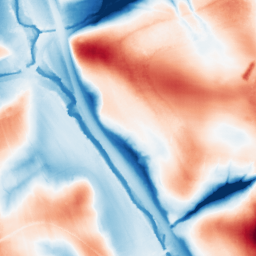
Category: edge_preserving
Decomposition family: guided
Decomposition parameters: radius: 32
eps: 0.01
Upsampling method: sinc_hamming
Upsampling parameters: scale: 4
kernel_size: 8
Upsampling scale: 4